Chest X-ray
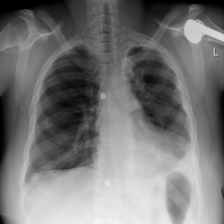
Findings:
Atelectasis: positive
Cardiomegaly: negative
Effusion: positive
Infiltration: negative
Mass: negative
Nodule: negative
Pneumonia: negative
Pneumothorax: negative
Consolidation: positive
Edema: negative
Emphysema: negative
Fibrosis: negative
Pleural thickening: positive
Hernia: negative